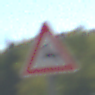
Verkehrszeichen: WildwechselRechts
Umgebung: Outdoor, Nature
Tageszeit: Midday
Wetter: Clear
Licht: Natural
Jahreszeit: Summer
Kontrast: HighContrast